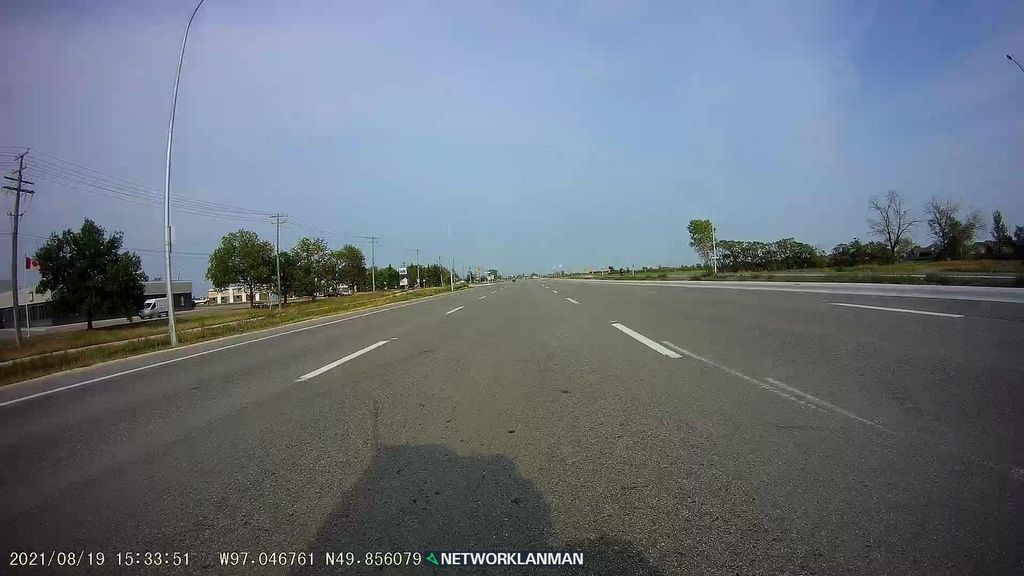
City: winnipeg